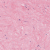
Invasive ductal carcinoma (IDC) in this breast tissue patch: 0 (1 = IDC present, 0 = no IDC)